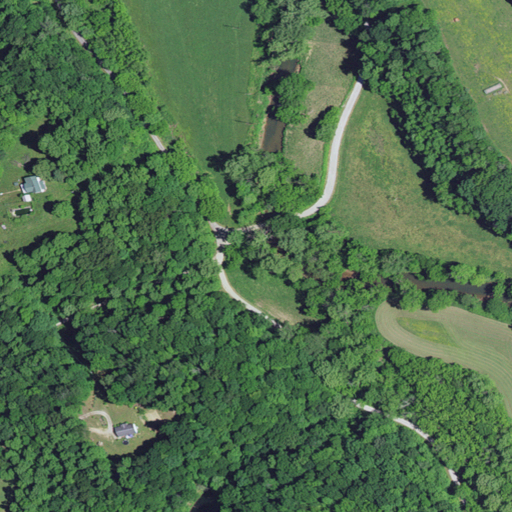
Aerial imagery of valley in Kentucky named Flat Hollow containing deciduous forest, open development, pasture, mixed forest, woody wetlands, low intensity development, and medium intensity development